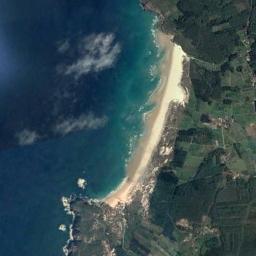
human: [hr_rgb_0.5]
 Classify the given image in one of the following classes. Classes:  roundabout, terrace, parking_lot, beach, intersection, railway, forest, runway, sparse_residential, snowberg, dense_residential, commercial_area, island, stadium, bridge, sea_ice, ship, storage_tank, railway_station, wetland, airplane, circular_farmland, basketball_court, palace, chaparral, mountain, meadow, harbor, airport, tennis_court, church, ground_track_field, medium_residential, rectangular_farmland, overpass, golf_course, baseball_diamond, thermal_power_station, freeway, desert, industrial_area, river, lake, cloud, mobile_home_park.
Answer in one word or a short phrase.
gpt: beach